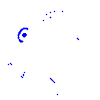
Particle: proton